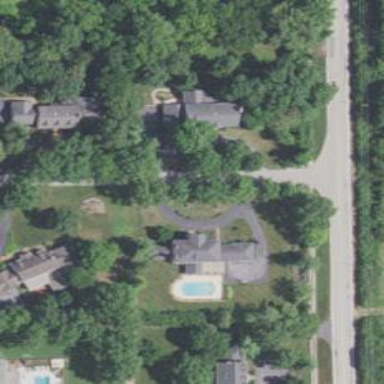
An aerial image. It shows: Driveway.